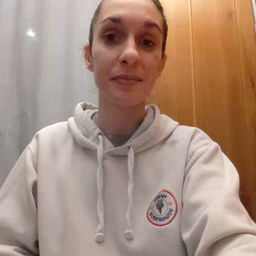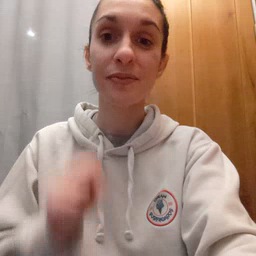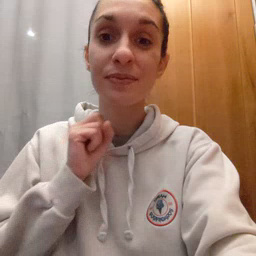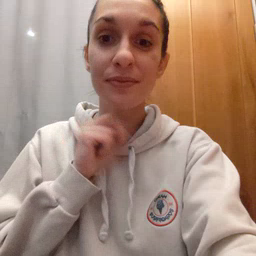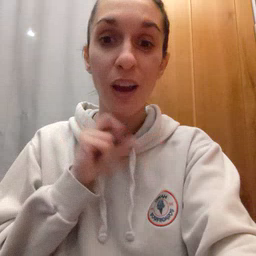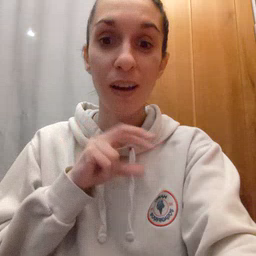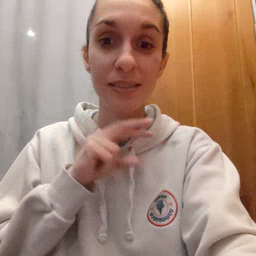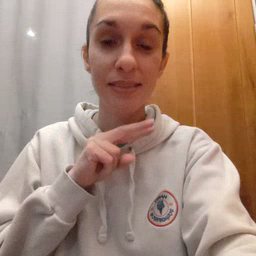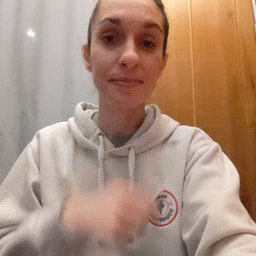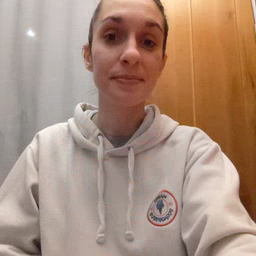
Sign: frog